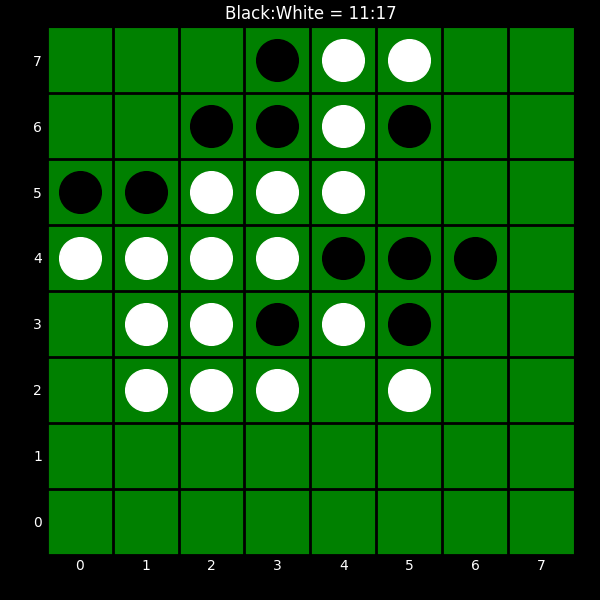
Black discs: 11
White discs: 17